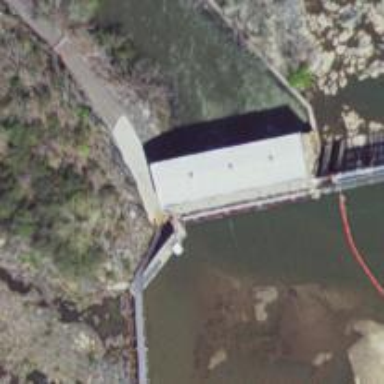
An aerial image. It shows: Hydro power generator using the water-storage method.